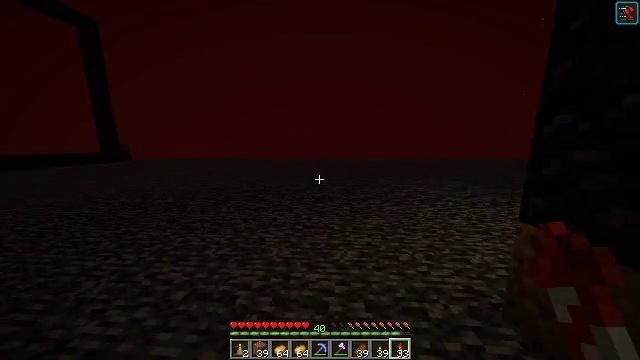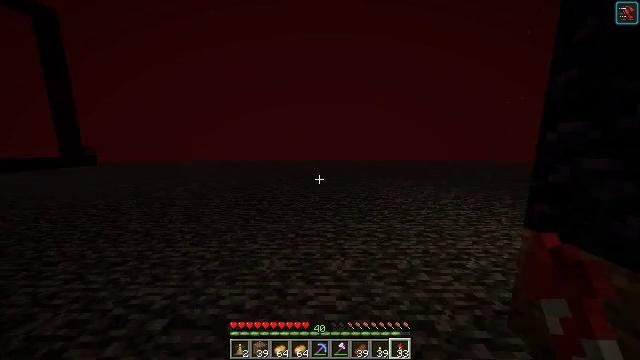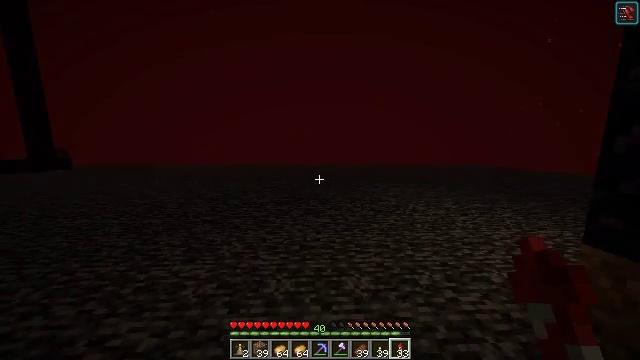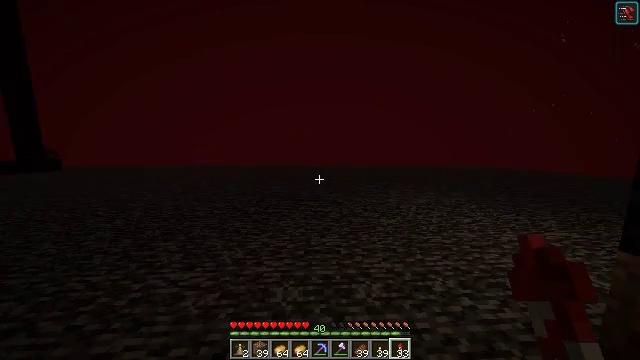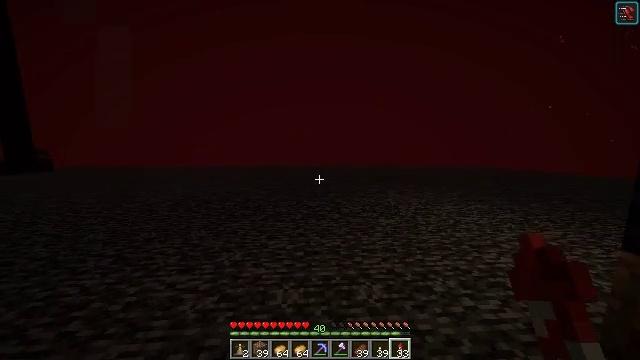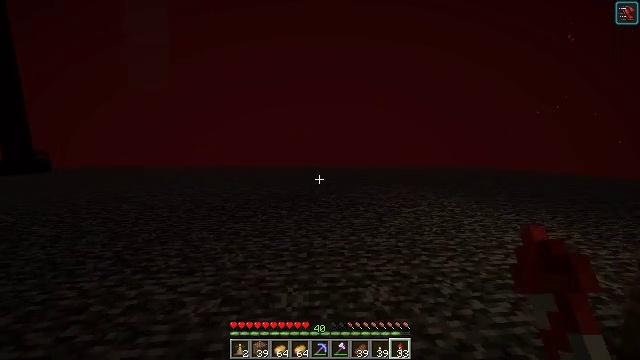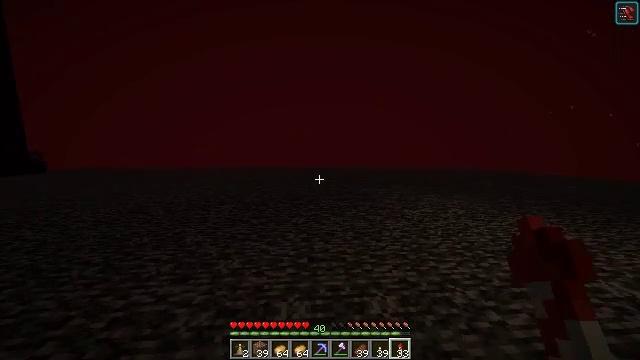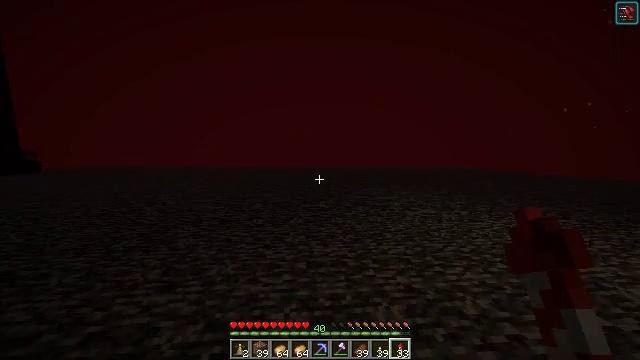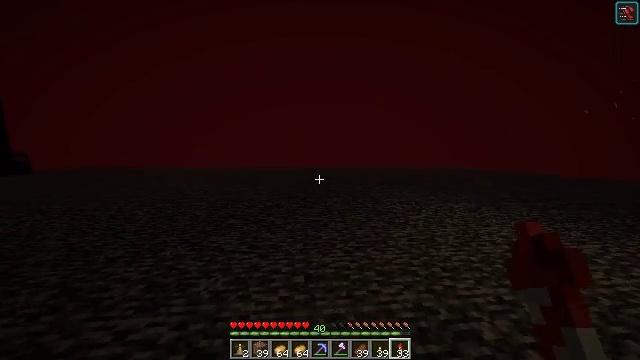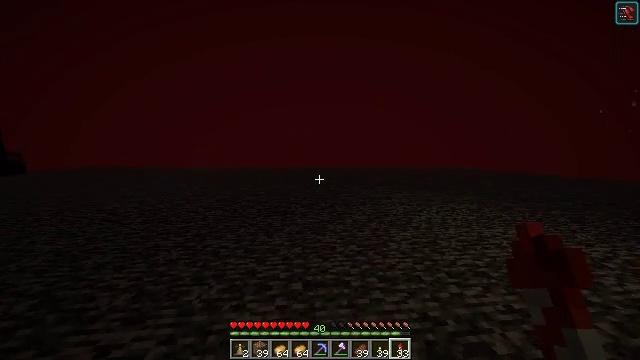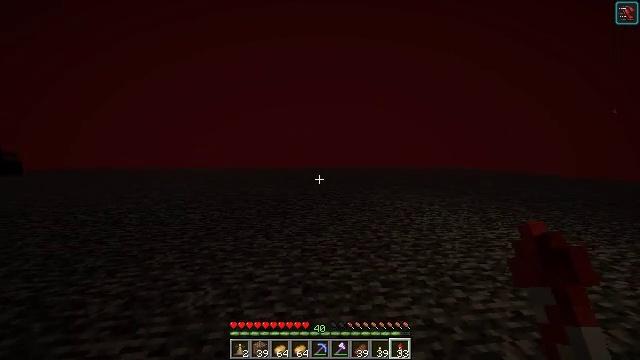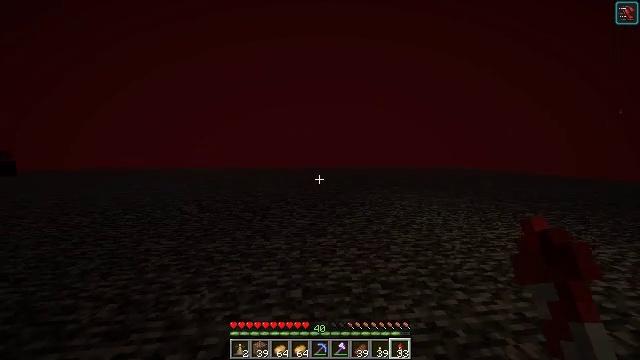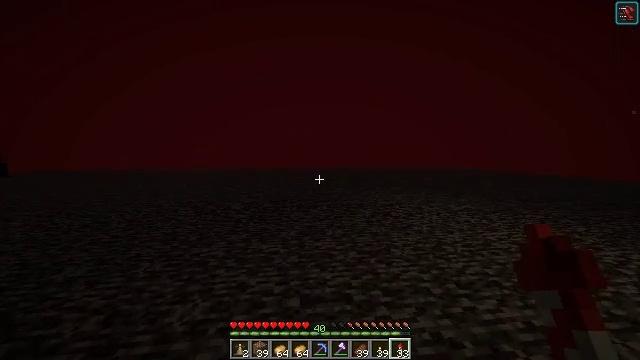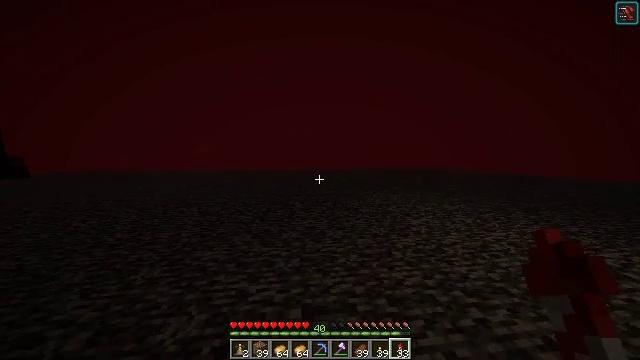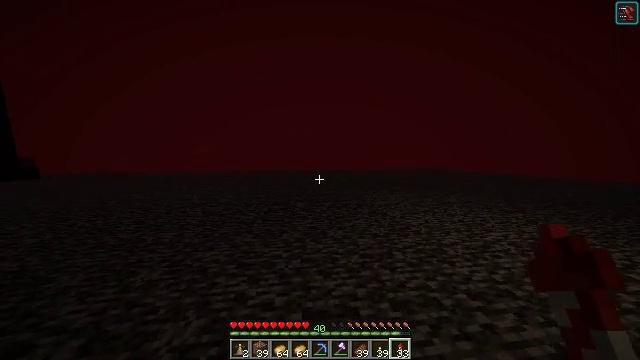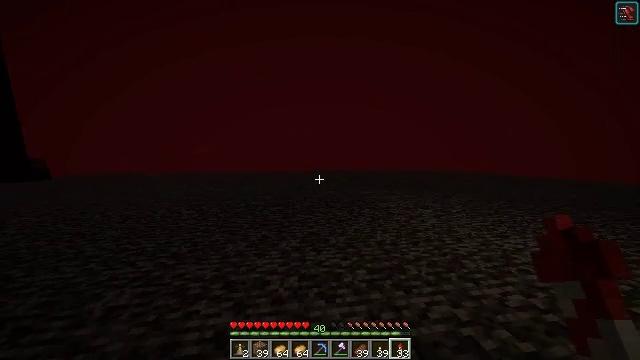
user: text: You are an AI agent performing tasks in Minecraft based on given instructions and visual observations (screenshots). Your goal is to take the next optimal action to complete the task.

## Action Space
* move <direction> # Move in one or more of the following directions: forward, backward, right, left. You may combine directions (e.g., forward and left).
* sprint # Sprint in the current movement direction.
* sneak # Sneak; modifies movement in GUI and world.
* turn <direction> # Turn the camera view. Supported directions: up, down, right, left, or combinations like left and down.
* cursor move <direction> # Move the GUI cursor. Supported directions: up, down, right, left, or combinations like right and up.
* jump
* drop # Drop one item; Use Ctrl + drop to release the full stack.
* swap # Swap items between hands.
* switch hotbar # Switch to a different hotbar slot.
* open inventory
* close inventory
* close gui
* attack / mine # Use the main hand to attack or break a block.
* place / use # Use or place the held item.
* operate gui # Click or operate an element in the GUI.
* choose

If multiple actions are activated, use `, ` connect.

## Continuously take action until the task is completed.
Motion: motion action
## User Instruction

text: Remove a potato from the inventory.
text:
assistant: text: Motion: move forward and move left, turn right
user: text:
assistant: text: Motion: move forward and move left, turn right
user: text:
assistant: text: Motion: turn right
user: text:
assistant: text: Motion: no_op
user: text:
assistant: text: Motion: no_op
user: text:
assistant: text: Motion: move forward
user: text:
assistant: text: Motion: move forward
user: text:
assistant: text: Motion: move forward
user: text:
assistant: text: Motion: no_op
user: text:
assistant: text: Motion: no_op
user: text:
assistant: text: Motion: no_op
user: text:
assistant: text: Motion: move forward
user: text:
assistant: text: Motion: move forward
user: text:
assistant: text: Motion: move forward
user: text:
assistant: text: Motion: move forward
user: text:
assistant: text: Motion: move forward
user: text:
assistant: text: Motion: move forward and move right
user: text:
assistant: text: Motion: move forward and move right
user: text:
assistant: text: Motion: move forward and move right
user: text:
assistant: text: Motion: move forward
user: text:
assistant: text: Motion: move forward, turn left
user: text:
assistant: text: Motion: move forward, turn left
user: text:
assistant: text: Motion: move forward, turn left
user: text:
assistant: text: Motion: move forward
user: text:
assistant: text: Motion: move forward and move right, turn left
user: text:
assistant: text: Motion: move forward and move right, turn left
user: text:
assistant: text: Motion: move forward and move right
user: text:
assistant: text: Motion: move forward and move right
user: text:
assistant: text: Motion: move forward and move right
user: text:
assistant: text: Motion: move forward